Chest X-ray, AP view. Patient: 37 years old, sex F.
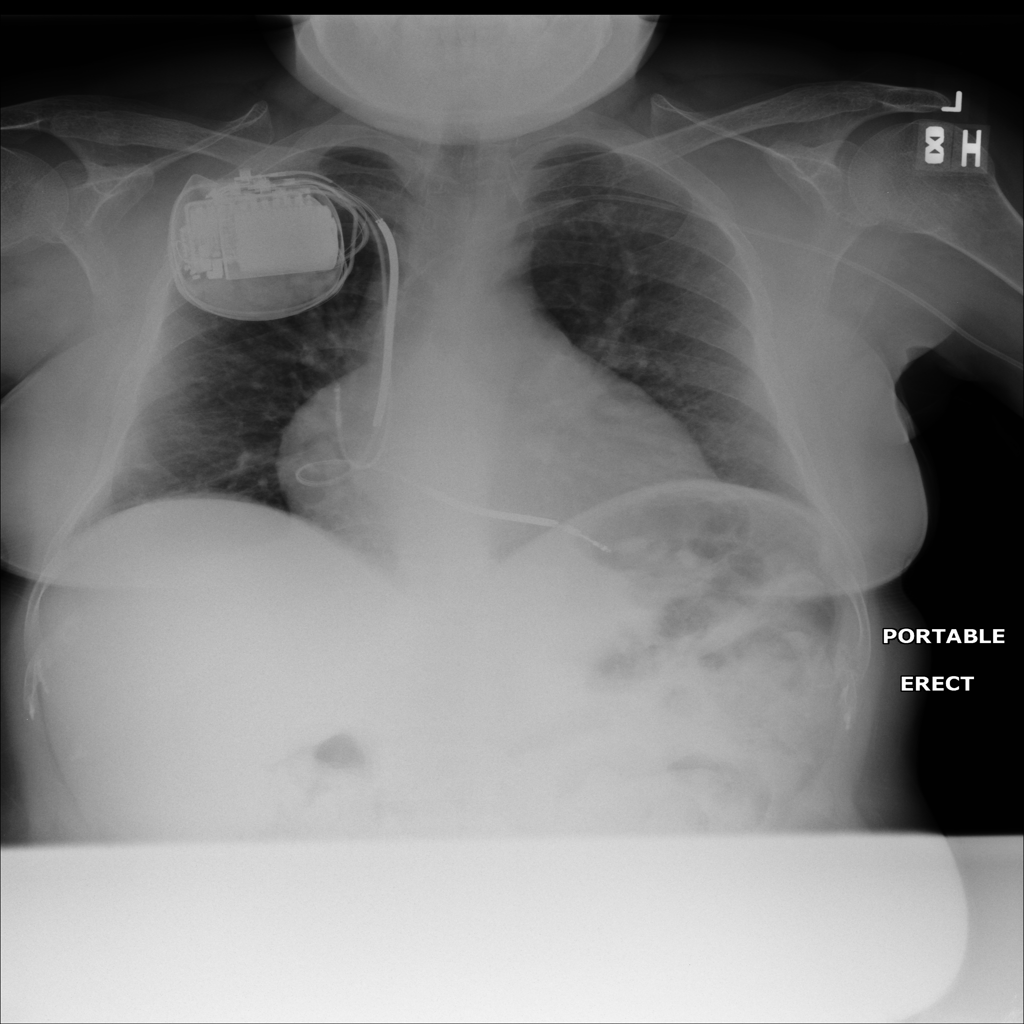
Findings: Atelectasis, Effusion, Infiltration